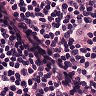
Metastatic tissue present: no